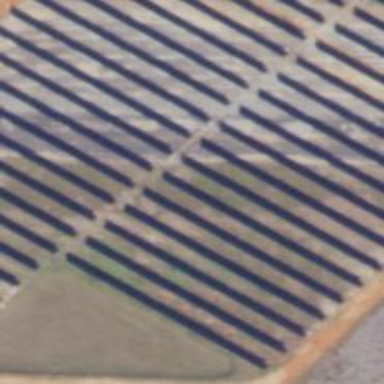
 consisting of solar photovoltaic panels."